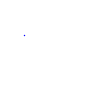
Particle: proton